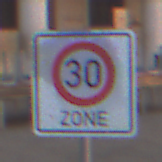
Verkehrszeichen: BeginnZone30
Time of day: SunriseSunset
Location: Outdoor (Urban)
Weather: Clear
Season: NotSpecified
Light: Natural